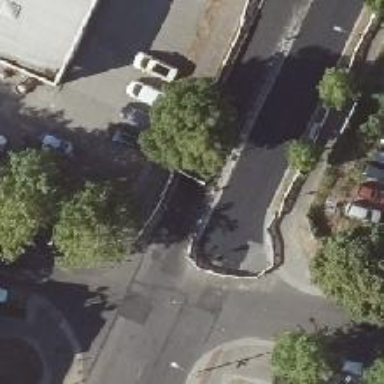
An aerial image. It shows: Primary highway with asphalt surface. There are sidewalks on both sides and exclusive lanes for cyclists in both directions.